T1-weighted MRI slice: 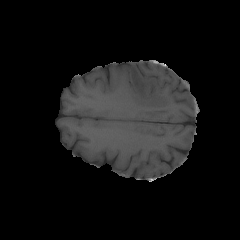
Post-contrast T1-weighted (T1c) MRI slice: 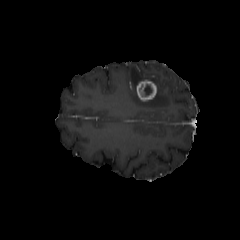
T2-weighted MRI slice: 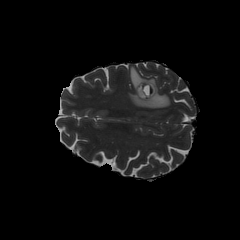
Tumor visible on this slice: yes